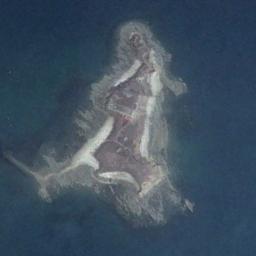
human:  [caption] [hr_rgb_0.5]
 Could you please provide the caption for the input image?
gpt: The irregularly shaped brown island is surrounded by blue sea water with a white sand beach .

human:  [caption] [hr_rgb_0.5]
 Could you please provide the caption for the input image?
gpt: The island with some beaches is surrounded by deep blue waters .

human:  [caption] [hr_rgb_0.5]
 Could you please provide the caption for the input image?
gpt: The island is very small .

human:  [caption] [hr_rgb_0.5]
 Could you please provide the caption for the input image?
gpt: The land on the island is uneven .

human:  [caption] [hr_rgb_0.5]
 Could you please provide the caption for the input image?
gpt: The brown island with sand beaches is on a blue sea .